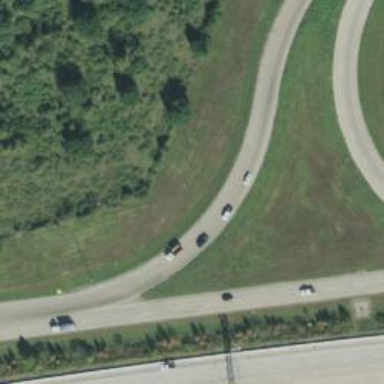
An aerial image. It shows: Frontage road that is classified as secondary link.